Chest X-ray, AP view. Patient: 58 years old, sex F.
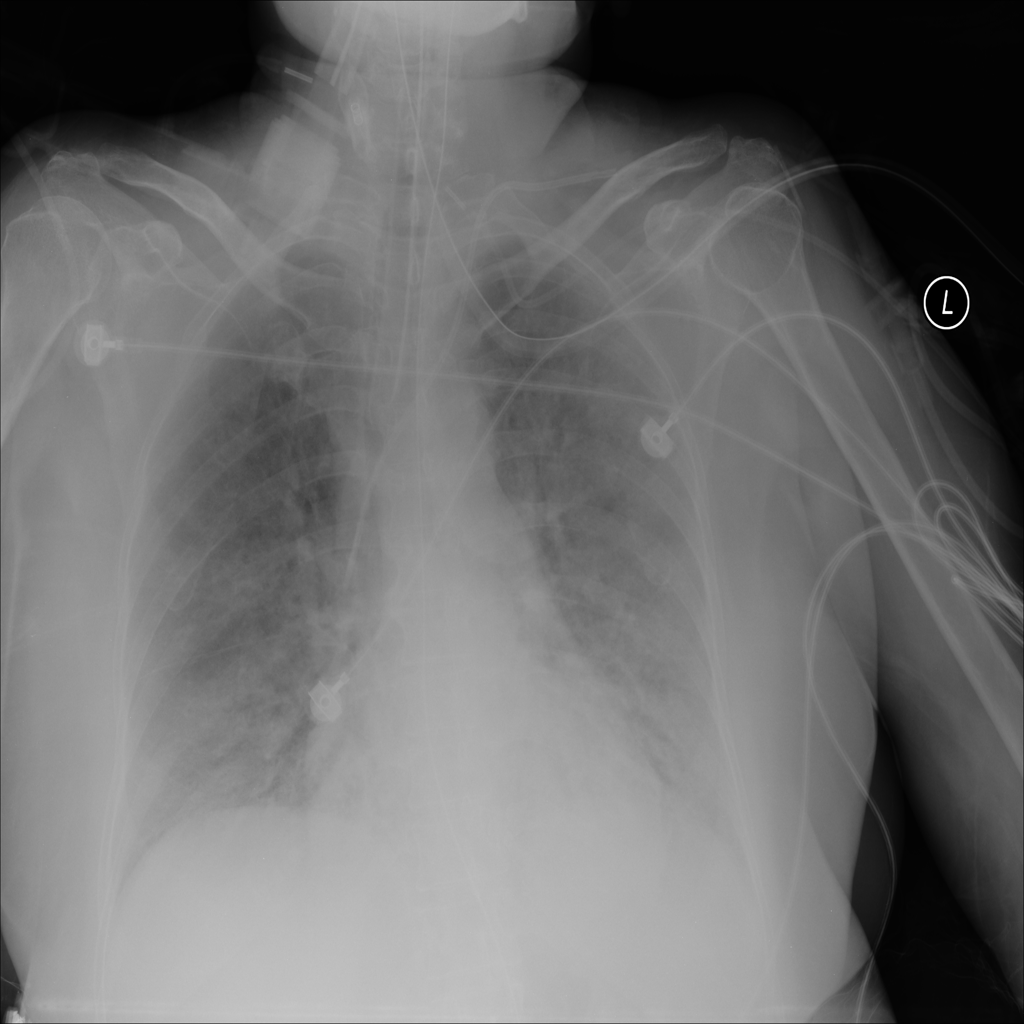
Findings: Consolidation